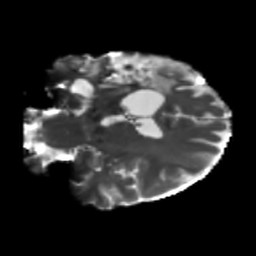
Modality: T2w
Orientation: coronal
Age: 51
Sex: female
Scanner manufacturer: siemens
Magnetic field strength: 3 T
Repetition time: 5.47 s
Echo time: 0.0854 s